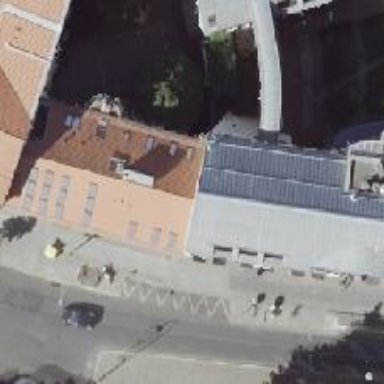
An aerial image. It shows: Restaurant.